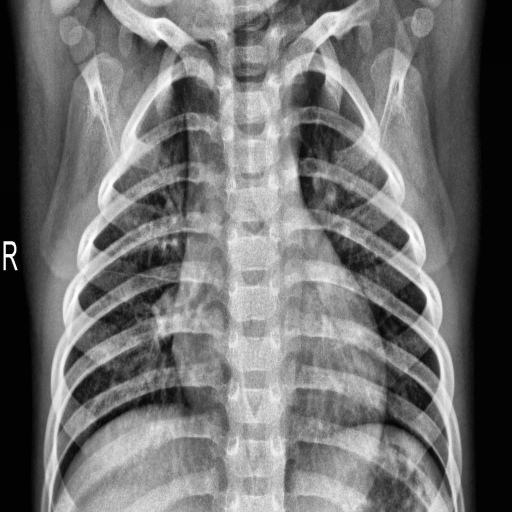
Finding: NORMAL